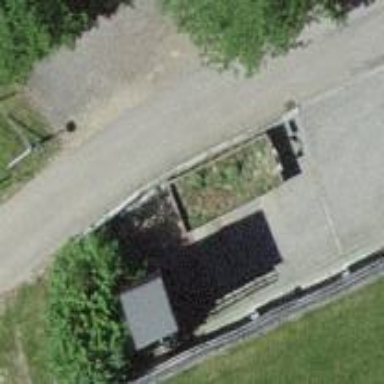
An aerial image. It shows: Recycling facility that accepts garden waste.